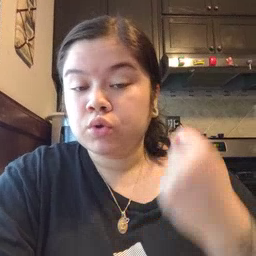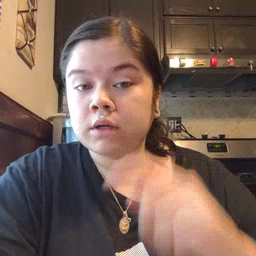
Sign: toy